高一 · 立体几何学
如图, 已知正三棱雉 $S-A B C$ 的侧面积是底面积的 2 倍, 正三棱雉的高 $S O=3$, 求此正三棱雉的表面积.

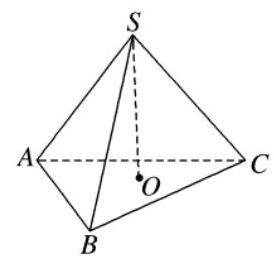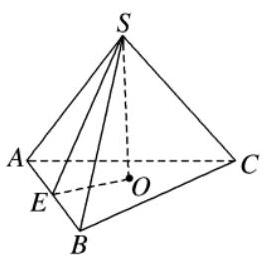
答案: , 设正三棱雉的底面边长为 $a$, 斜高为 $h^{\prime}$. 过点 $O$ 作 $O E \perp A B$, 与 $A B$ 交于点 $E$, 连接 $S E$, 则 $S E \perp A B$,
$S E=h^{\prime}$.

$\because S_{\text {侧 }}=2 S_{\text {底 }}, \therefore \frac{1}{2} \times 3 a \times h^{\prime}=\frac{\sqrt{3}}{4} a^{2} \times 2, \therefore a=\sqrt{3} h^{\prime}$.

$\because S O \perp O E, \therefore S O^{2}+O E^{2}=S E^{2}$,

$\therefore 3^{2}+\left(\frac{\sqrt{3}}{6} \times \sqrt{3} h^{\prime}\right)^{2}=h^{\prime} \quad 2, \quad \therefore h^{\prime}=2 \sqrt{3}, \quad \therefore a=\sqrt{3} h^{\prime}=6$.

$\therefore S_{\text {底 }}=\frac{\sqrt{3}}{4} a^{2}=\frac{\sqrt{3}}{4} \times 6^{2}=9 \sqrt{3}, S_{\text {侧 }}=2 S_{\text {底 }}=18 \sqrt{3}$,

$\therefore S_{\text {表 }}=S_{\text {侧 }}+S_{\text {底 }}=18 \sqrt{3}+9 \sqrt{3}=27 \sqrt{3}$.